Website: bh-photo
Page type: billing-address
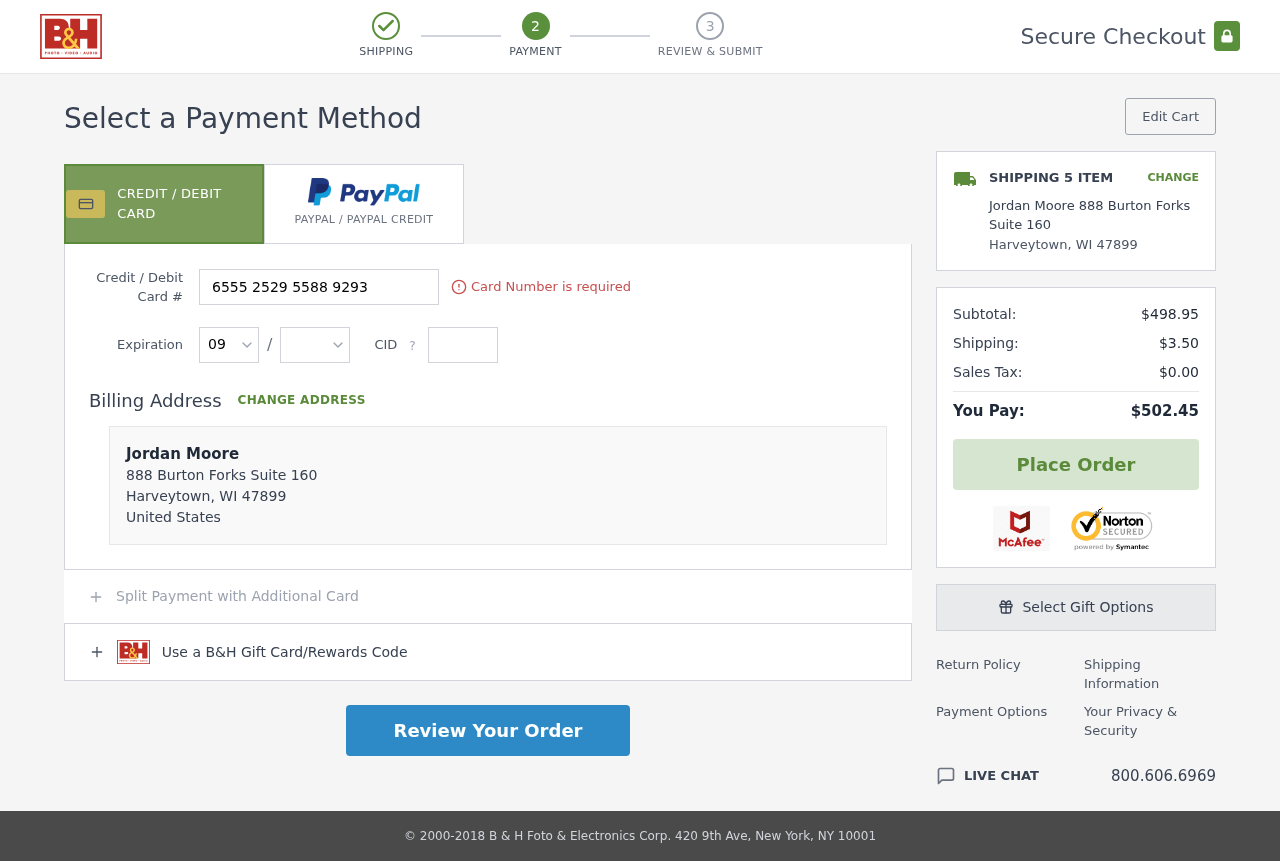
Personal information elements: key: PII_CARD_CVV
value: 135
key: PII_CARD_EXPIRY_MONTH
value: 09
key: PII_CARD_EXPIRY_YEAR
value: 26
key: PII_CARD_NUMBER
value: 6555 2529 5588 9293
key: PII_CITY
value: Harveytown
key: PII_COUNTRY
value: United States
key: PII_FULLNAME
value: Jordan Moore
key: PII_FULLNAME2
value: Jordan Moore
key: PII_POSTCODE
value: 47899
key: PII_STATE_ABBR
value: WI
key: PII_STREET
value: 888 Burton Forks Suite 160
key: PII_POSTCODE_FULL
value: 47899
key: PII_POSTCODE_NUMERIC
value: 47899
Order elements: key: ORDER_NUM_ITEMS
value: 5
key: ORDER_SUBTOTAL
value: $498.95
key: ORDER_SHIPPING_COST
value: $3.50
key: ORDER_TAX
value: $0.00
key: ORDER_TOTAL
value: $502.45